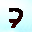
Label: 7